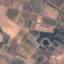
Land use / land cover class: PermanentCrop